Question: I'm working with a RadioButtonGroup component which is like radio input but with buttons:

It would be good if using the component was easy like this:
'''
var SelectThing = React.createClass({
render: function render() {
// I would not like to add onClick handler to every button element
// outside the RadioButtonGroup component
return (
<RadioButtonGroup onChange={this._onActiveChange}>
<button>Thing 1</button>
<button>Thing 2</button>
<button>Thing 3</button>
</RadioButtonGroup>
)
},
_onActiveChange: function _onActiveChange(index) {
console.log('You clicked button with index:', index);
}
});
'''
The actual question: (I found <URL>.
My first intuition was to add and remove the onClick handlers inside the component to remove boiler plate code from the component's user. Another option that comes to my mind is to give e.g. '<p>' elements instead of button elements and put them inside button elements which would be created inside the RadioButtonGroup component. I don't like the latter that much because it doesn't make that much sense semantically compared to passing buttons.
Here's what the component looks like now:
'''
// Radio input with buttons
// http://getbootstrap.com/javascript/#buttons-checkbox-radio
var RadioButtonGroup = React.createClass({
getInitialState: function getInitialState() {
return {
active: this.props.active || 0
};
},
componentWillMount: function componentWillMount() {
var buttons = this.props.children;
buttons[this.props.active].className += ' active';
var self = this;
buttons.forEach(function(button, index) {
// How to dynamically set onclick handler for virtual dom
// element created inside JSX?
button.addEventListener('onClick', function(event) {
self._onAnyButtonClick(index, event);
}
});
},
componentWillUnmount: function componentWillUnmount() {
var buttons = this.props.children;
buttons.forEach(function(button, index) {
button.removeEventListener('onClick');
});
},
render: function render() {
return (
<div className="radio-button-group">
{buttons}
</div>
)
},
_onAnyButtonClick: function _onAnyButtonClick(index, event) {
this.setState({
active: index
});
this.props.onChange(index);
}
});
'''
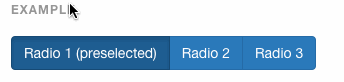
Answer: You don't want to mess with click handlers on each button, just listen for the click on the container. Then update the state based on which child is clicked.
Also, with React it's best to keep all of your DOM stuff in the render function. In this case, defining an element's class name.
Here's how this could work:
'''
var RadioButtonGroup = React.createClass({
getInitialState: function getInitialState() {
return {
active: this.props.active || 0
};
},
clickHandler: function clickHandler(e) {
// Getting an array of DOM elements
// Then finding which element was clicked
var nodes = Array.prototype.slice.call( e.currentTarget.children );
var index = nodes.indexOf( e.target );
this.setState({ active: index });
},
render: function render() {
var buttons = this.children.map(function(child, i) {
if (i === this.state.active) child.props.className += ' active';
return child;
}, this);
return (
<div className="radio-button-group" onClick={ this.clickHandler }>
{ buttons }
</div>
)
}
});
'''